Question: Am working on a new Wpf project and struggling with Binding a TextBox in DataGrid to a List of objects in Wpf.
Can anyone help me to fix?
This is my code (simplified version) to generate the Datagrid rows by binding my object.
User can changed the Order Items and it should bind into the underline object.
Once user clicked the button i am displaying the changes in the textblock. Issue: the changes in TextBox are not updating into the Orders object.
'''
ObservableCollection<StxOrdr> Orders = new ObservableCollection<StxOrdr>();
private void Window_Initialized(object sender, EventArgs e)
{
Orders.Add(new StxOrdr() { ID = 1, Desc = "Order-#1", Item1 = "11", Item2 = "12", Item3 = "13" });
Orders.Add(new StxOrdr() { ID = 2, Desc = "Order-#2", Item1 = "21", Item2 = "22", Item3 = "23" });
Orders.Add(new StxOrdr() { ID = 3, Desc = "Order-#3", Item1 = "31", Item2 = "32", Item3 = "33" });
Dg2.ItemsSource = Orders;
}
private void ReadUpdatedOrders(object sender, RoutedEventArgs e)
{
TxtBlk.Text = "";
foreach (StxOrdr odr in Orders)
{
TxtBlk.Text += string.Format("{0}: {1} - {2} - {3}
", odr.Desc, odr.Item1, odr.Item2, odr.Item3);
}
}
'''
Window Xml
'''
<DataGrid x:Name="Dg2" HorizontalAlignment="Left" Margin="21,295,0,0" VerticalAlignment="Top" Height="230" Width="451"
AutoGenerateColumns="false" ItemsSource="{Binding Source=Orders}" >
<DataGrid.Columns>
<DataGridTextColumn Header="ID" Binding="{Binding ID}" />
<DataGridTextColumn Header="Desc" Binding="{Binding Desc}" Width="80"/>
<DataGridTextColumn Header="Item 1" Binding="{Binding Item1}" Width="60"/>
<DataGridTextColumn Header="Item 2" Binding="{Binding Item2}" Width="60"/>
<DataGridTemplateColumn Header="Item 3" >
<DataGridTemplateColumn.CellTemplate>
<DataTemplate>
<TextBox Text="{Binding Item3, Mode=OneWayToSource}" Width="60" />
</DataTemplate>
</DataGridTemplateColumn.CellTemplate>
</DataGridTemplateColumn>
</DataGrid.Columns>
</DataGrid>
<TextBlock x:Name="TxtBlk" HorizontalAlignment="Left" Margin="489,295,0,0" TextWrapping="Wrap" Text=" Updated order details:"
VerticalAlignment="Top" Height="176" Width="408" Background="#FFFFFCBC"/>
<Button x:Name="Btn2_Copy" Content="Read Orders" HorizontalAlignment="Left" Margin="489,476,0,0"
VerticalAlignment="Top" Width="94" Click="ReadUpdatedOrders"/>
'''

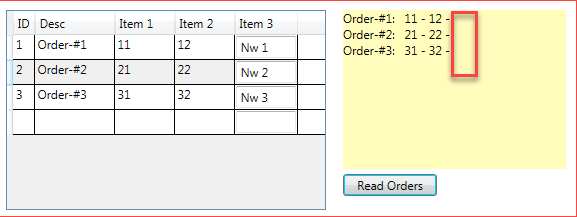
Answer: I think most things looks correct. Make sure that Orders.cs implements INotifyPropertyChanged and that this line of code
'''
<TextBox Text="{Binding Item3, Mode=OneWayToSource}" Width="60" />
'''
is updated to Mode = TwoWay and UpdateSourceTrigger = PropertyChanged. I would change to
'''
<TextBox Text="{Binding Item3, Mode=TwoWay, UpdateSourceTrigger=PropertyChanged}" Width="60" />
'''